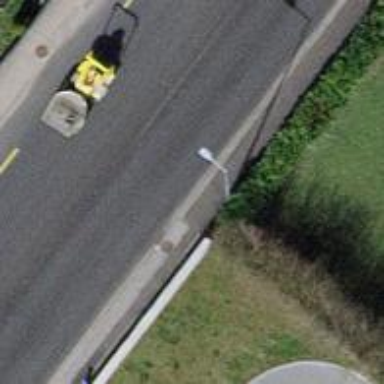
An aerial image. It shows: Speed display on the road.